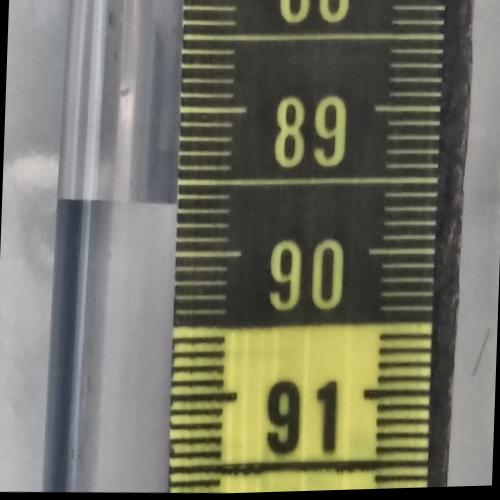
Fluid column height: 89.7 cm